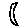
Label: moon